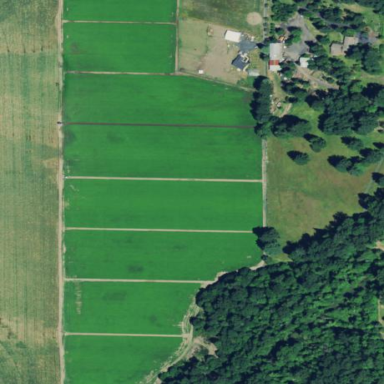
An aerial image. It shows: Picturesque farmland scene.